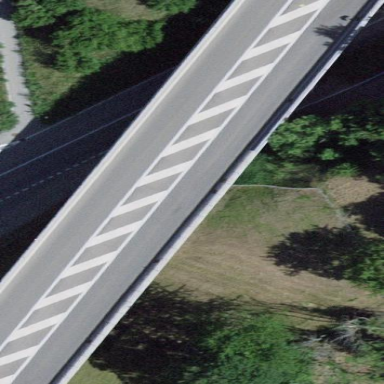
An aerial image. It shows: Man-made bridge.